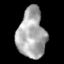
Tissue: skin
Cell type: Epithelial cells
Senescence score: 0.2817
Nuclear area (px): 1345
Mean DAPI intensity: 170.234